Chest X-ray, PA view. Patient: 39 years old, sex F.
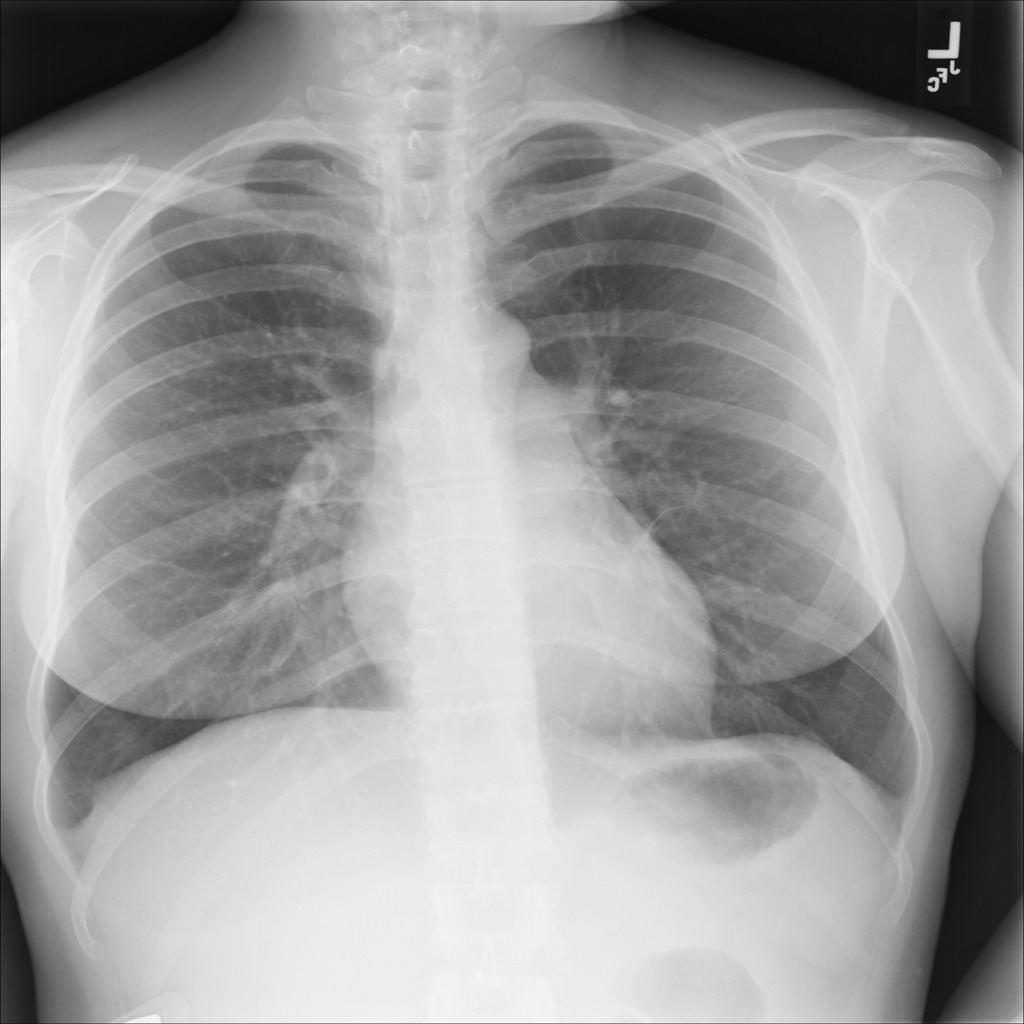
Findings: No Finding